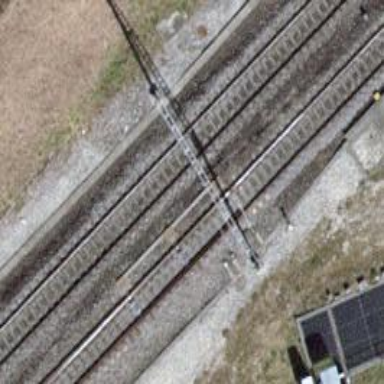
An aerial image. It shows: Railway switch.